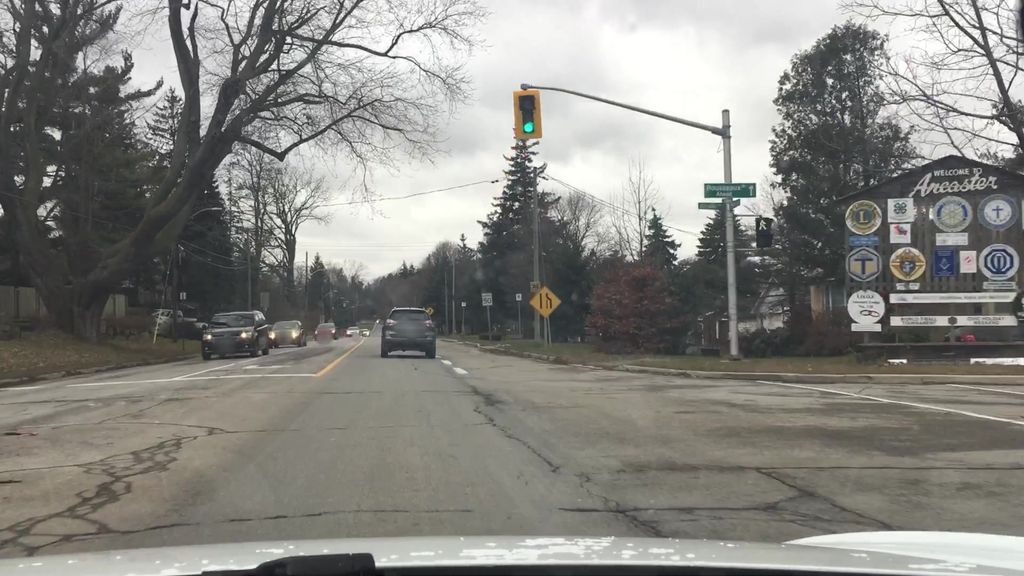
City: hamilton